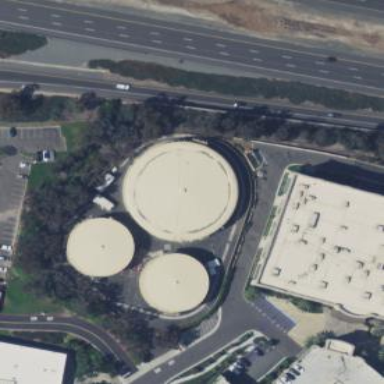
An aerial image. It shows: Storage tank building.